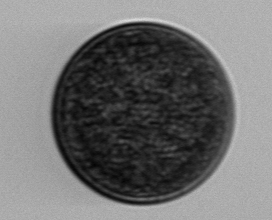
Label: Coscinodiscus